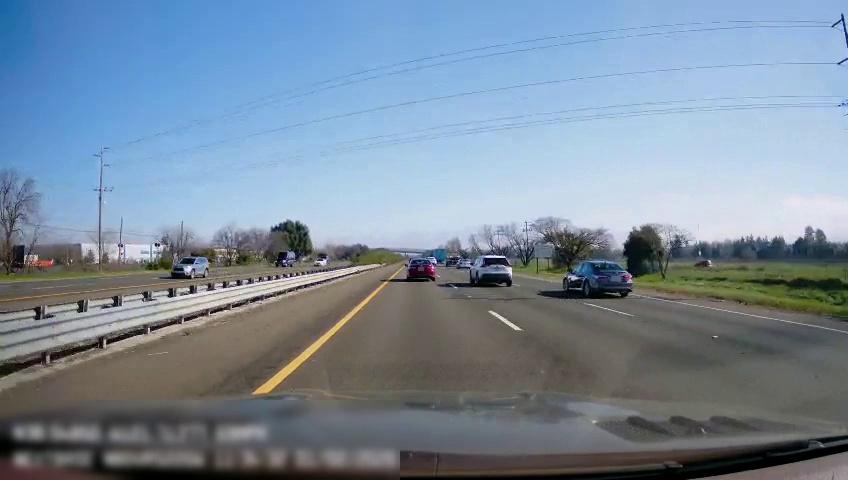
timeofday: Day
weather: Sunny
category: Drivable Space
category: Vehicles | Car
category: Vehicles | SUV
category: Vehicles | Car
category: Drivable Space
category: Vehicles | Truck
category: Vehicles | SUV
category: Vehicles | Van
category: Vehicles | Car
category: Vehicles | Truck
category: Vehicles | Truck
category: Vehicles | Car
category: Vehicles | SUV
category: Lanes | Current Lane
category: Lanes | Current Lane
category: Lanes | Alternate Lane
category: Lanes | Alternate Lane